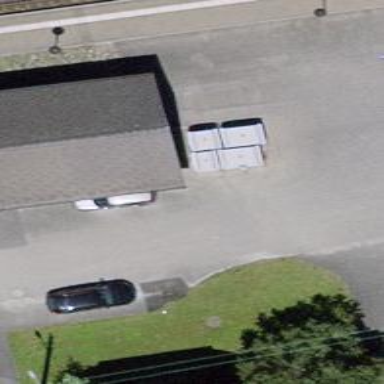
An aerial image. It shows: Recycling container for recycling.